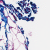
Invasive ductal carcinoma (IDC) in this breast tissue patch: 0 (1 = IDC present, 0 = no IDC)